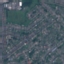
Label: Residential